Question: My binaries end up in the src folder and I have no idea why. I want them to end up in gopath/bin (since that is the default? and since I don't want binaries on git). The packages end up in gopath/pkg with their binaries in their respective folder. I don't even know if this folder structure is considered good.
Gopath is set to the 'gopath' folder on the 'D:\' drive, and 'gobin' is not set.

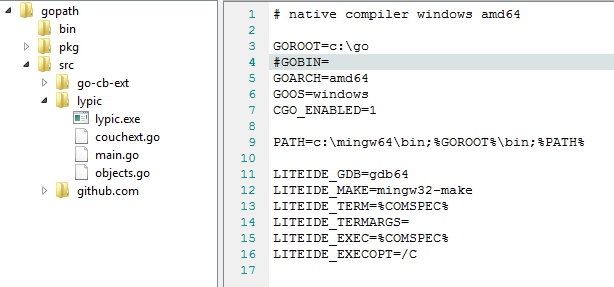
Answer: As you can see in the <URL>:
> '<action id="BuildAndRun" img="blue/buildrun.png" key="Ctrl+R;Ctrl+F7" task="Build;Run"/> <action id="Install" menu="Build" img="blue/install.png" key="Ctrl+F8" cmd="$(GO)" args="install $(INSTALLARGS)" save="all" output="true"/>'
- 'go build'- 'go install'
Only the latter would build your exe in 'GOPATH/bin'.